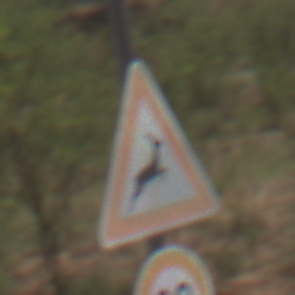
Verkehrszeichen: WildwechselLinks
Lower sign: Geschwindigkeit90
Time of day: Midday
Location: Outdoor (RoadRail)
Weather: Clear
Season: NotSpecified
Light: Natural